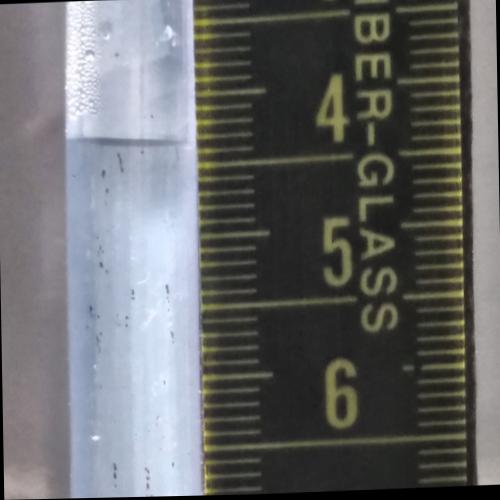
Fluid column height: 4.3 cm